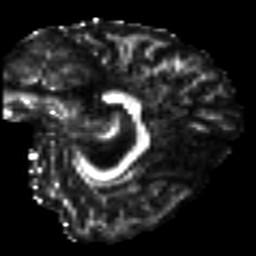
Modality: FA
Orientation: sagittal
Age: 24
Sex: female
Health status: ill
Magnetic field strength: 3 T
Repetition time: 8.4 s
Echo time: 0.0926 s